Question: I have a subclass of 'UITextField' and I'm trying ot add an opaque subview to it. However, when I type in the 'UITextField', it appears transparent and I can see the text behind the view. How can I make the view fully opaque? Here is the code that inits the subclass and adds the view.
'''
- (id)initWithFrame:(CGRect)frame {
self = [super initWithFrame:frame];
if (self) {
// Initialization code
_dropdownIcon = [[UIImageView alloc] initWithImage:[UIImage imageNamed:@"ab- dropdown-on"]];
dropdownIcon.backgroundColor = [UIColor blackColor];
_dropdownIcon.frame = CGRectMake(self.frame.size.width-DROPDOWN_ICON_SIZE,0,DROPDOWN_ICON_SIZE,DROPDOWN_ICON_SIZE);
[self addSubview:_dropdownIcon];
}
return self;
}
'''

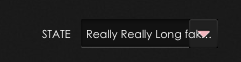
Answer: Your subclass needs to override the '-textRectForBounds:' method to return the actual area you want text to draw in, e.g.
'''
- (CGRect)textRectForBounds:(CGRect)bounds
{
CGRect textRect = [super textRectForBounds:bounds];
textRect.size.width -= 30; // or however wide your control is--play with this value
return textRect;
}
'''
What you're seeing is not the icon being non-opaque--the text is just being drawn over it, because the text field doesn't "know" the icon is there.
You might also look into the <URL> method, though those are mostly useful if you want the text field to automatically show and hide your accessory view.